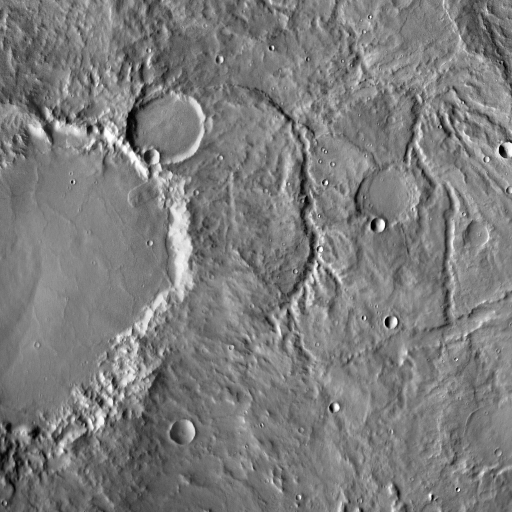
Crater classes present: Background, Other, Buried, Secondary